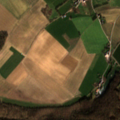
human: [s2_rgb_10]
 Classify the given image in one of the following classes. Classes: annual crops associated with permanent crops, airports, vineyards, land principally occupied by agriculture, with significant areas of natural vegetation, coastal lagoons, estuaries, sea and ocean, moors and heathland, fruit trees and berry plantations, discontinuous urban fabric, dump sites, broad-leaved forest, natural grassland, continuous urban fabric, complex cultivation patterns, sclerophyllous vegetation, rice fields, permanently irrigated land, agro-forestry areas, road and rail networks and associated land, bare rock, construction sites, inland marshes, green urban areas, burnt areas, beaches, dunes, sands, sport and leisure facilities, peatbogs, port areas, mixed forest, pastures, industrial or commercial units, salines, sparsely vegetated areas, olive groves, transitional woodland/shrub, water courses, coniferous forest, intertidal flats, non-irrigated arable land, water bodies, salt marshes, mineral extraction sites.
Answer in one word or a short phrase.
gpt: discontinuous urban fabric, non-irrigated arable land, complex cultivation patterns, broad-leaved forest